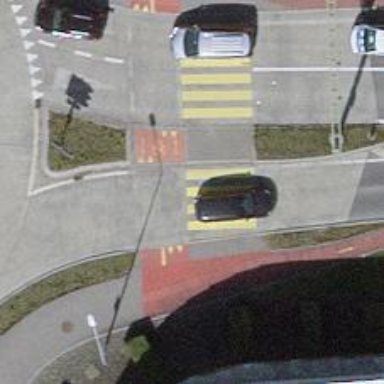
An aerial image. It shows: Uncontrolled zebra crossing with pedestrian island.